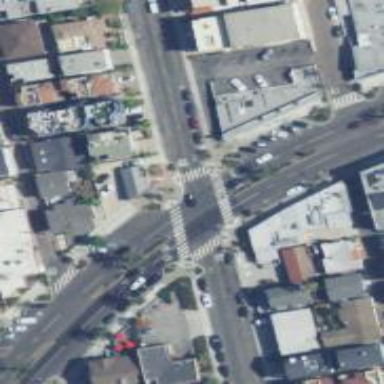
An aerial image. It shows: Uncontrolled zebra crossing.